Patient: sex F, age 86
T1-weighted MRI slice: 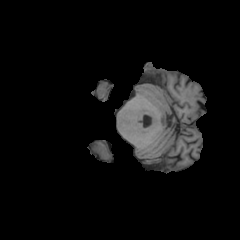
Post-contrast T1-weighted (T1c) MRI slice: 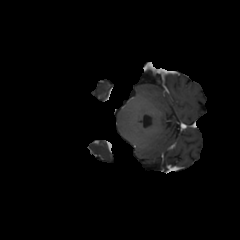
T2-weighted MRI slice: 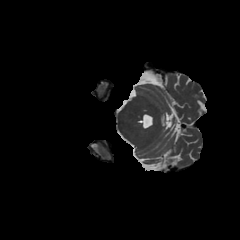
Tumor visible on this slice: no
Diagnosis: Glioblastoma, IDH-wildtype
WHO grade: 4